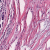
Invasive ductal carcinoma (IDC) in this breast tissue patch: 0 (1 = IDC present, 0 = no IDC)